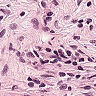
Metastatic tissue present: no